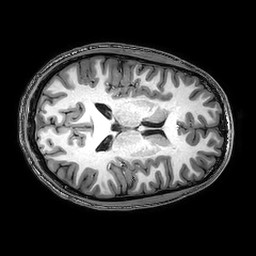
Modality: T1w
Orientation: axial
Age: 20
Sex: male
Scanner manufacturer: philips
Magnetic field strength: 3 T
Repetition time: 0.00831 s
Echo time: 0.00381 s